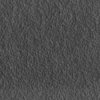
Label: not_dusty